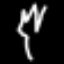
Label: fork